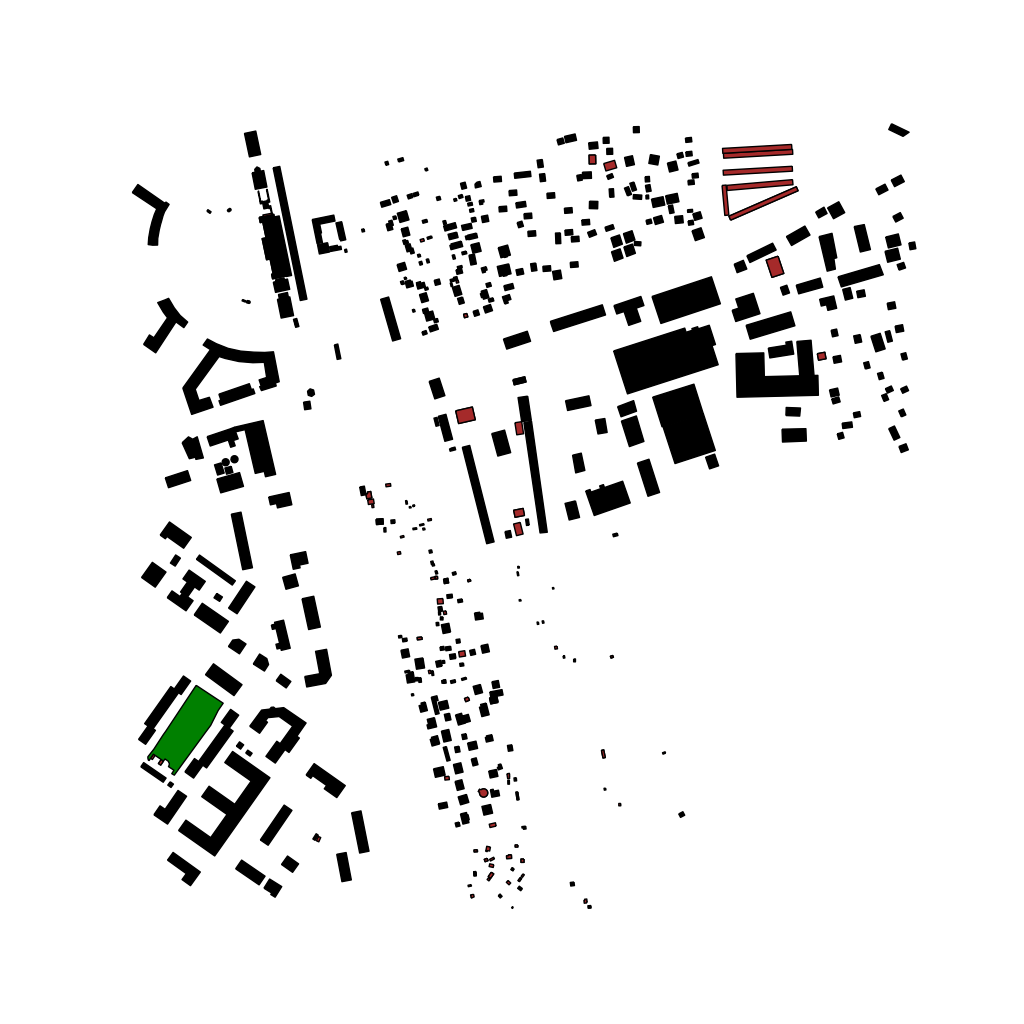
Tags: overhead vector_map, agriculture, business, industrial, recreation, residential, transport, modern, soviet, individual_rise, low_rise, density_1, Building, Facility, Park, 1.0 km²